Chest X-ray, PA view. Patient: 54 years old, sex M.
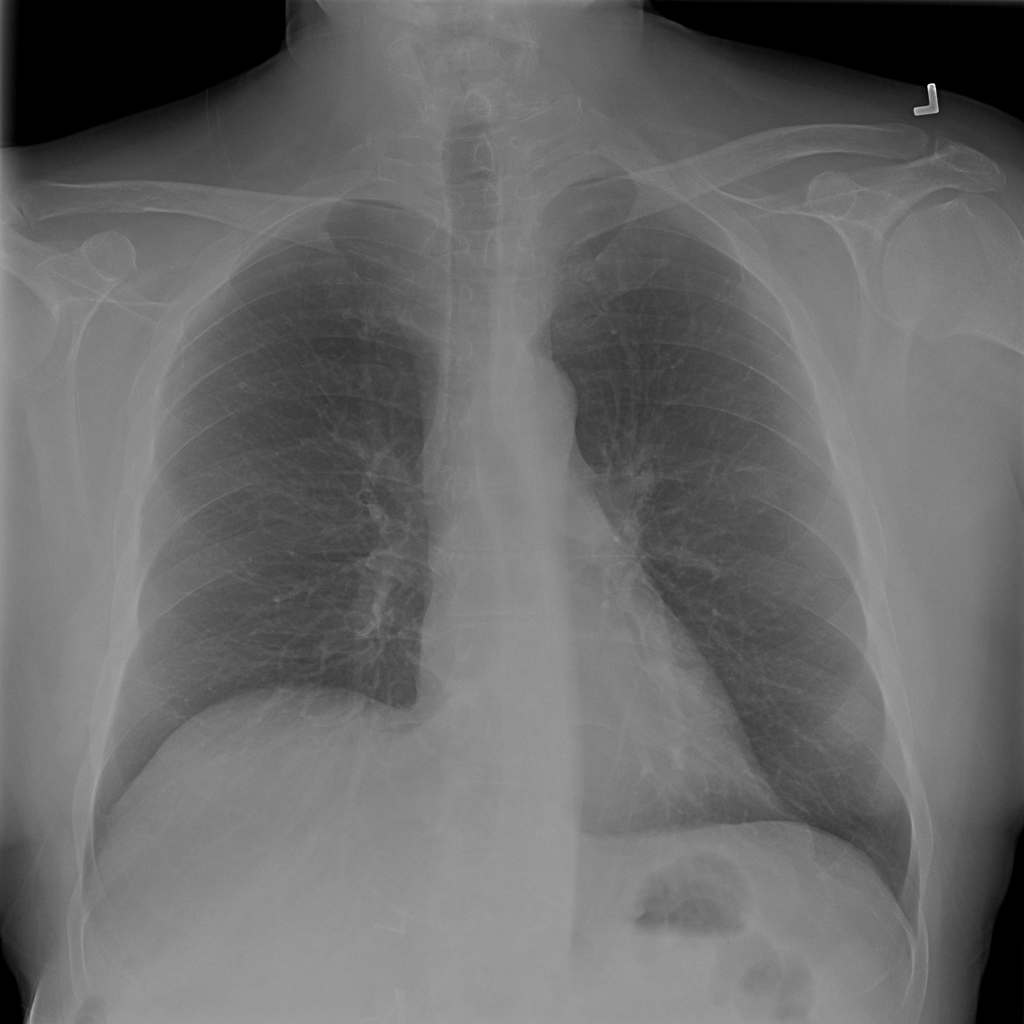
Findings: No Finding